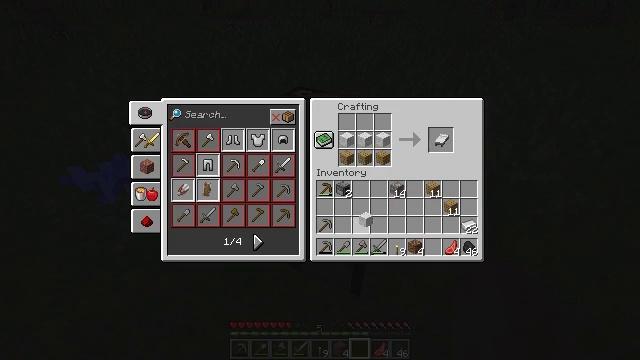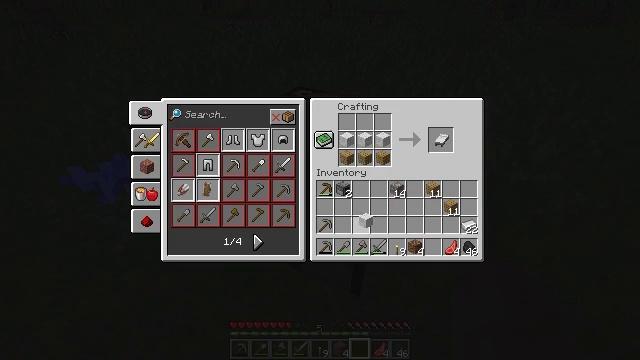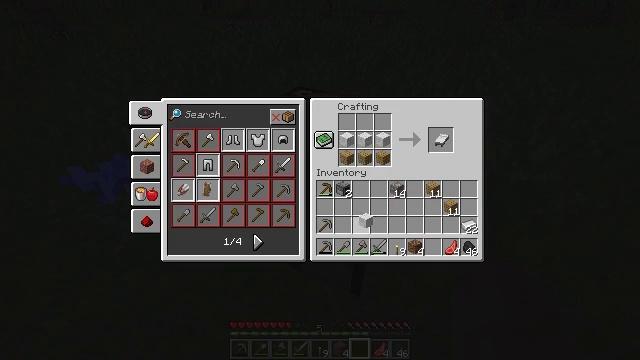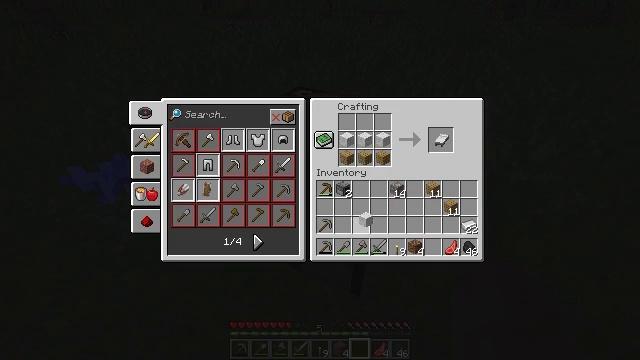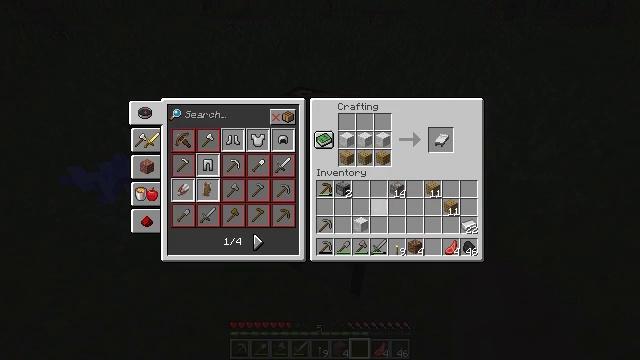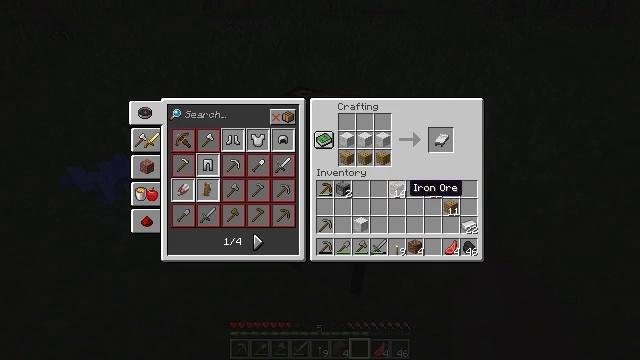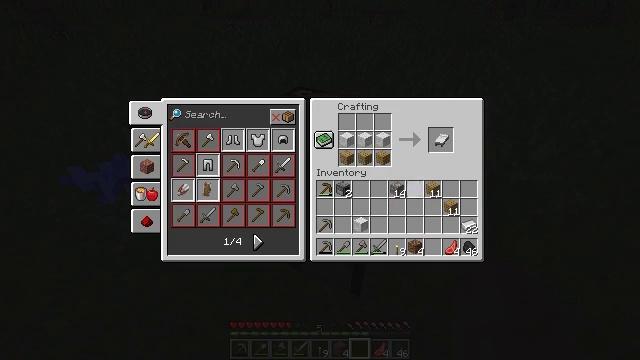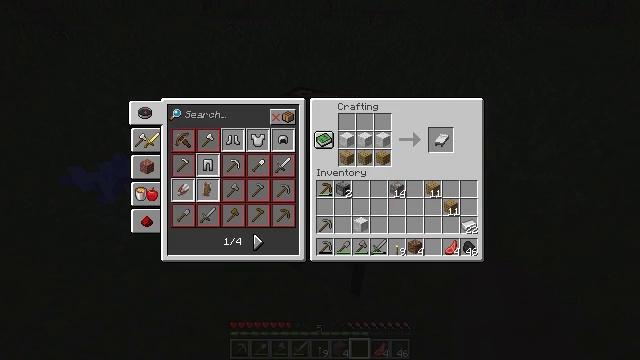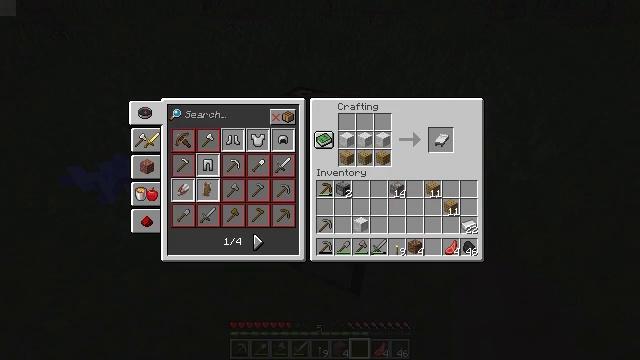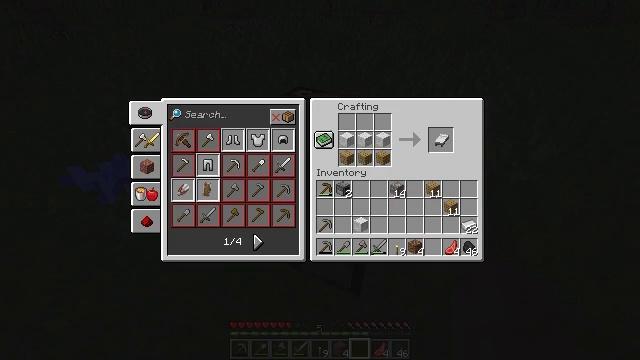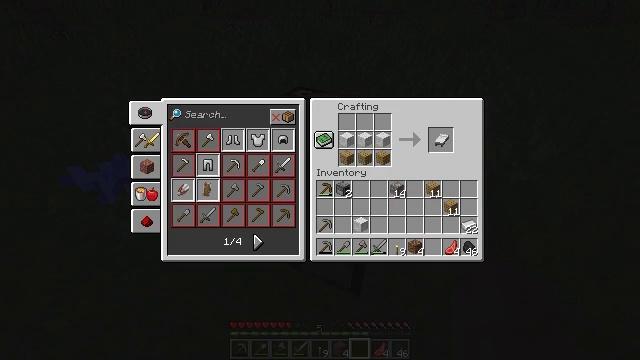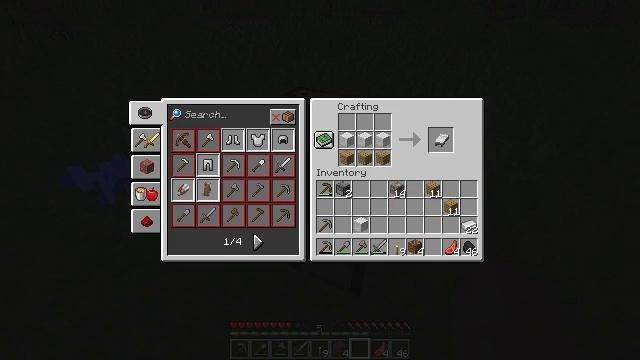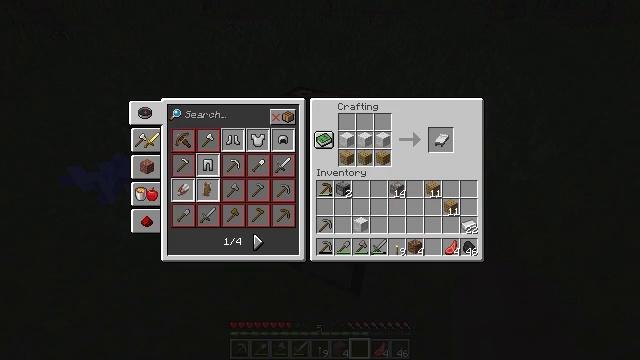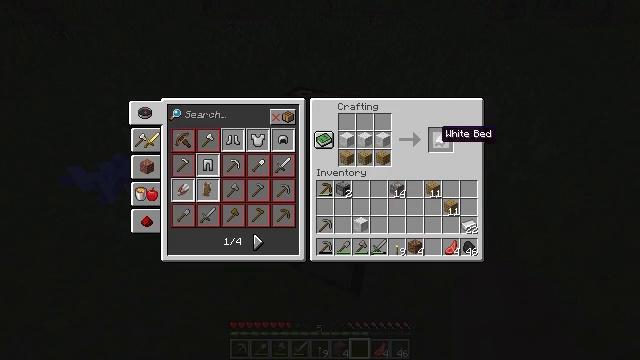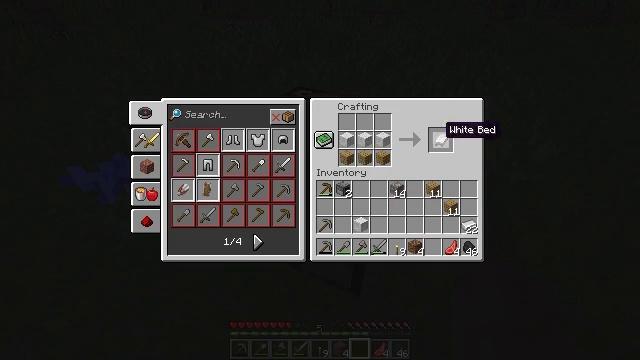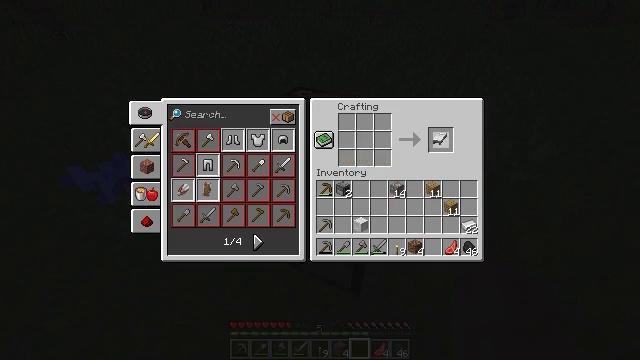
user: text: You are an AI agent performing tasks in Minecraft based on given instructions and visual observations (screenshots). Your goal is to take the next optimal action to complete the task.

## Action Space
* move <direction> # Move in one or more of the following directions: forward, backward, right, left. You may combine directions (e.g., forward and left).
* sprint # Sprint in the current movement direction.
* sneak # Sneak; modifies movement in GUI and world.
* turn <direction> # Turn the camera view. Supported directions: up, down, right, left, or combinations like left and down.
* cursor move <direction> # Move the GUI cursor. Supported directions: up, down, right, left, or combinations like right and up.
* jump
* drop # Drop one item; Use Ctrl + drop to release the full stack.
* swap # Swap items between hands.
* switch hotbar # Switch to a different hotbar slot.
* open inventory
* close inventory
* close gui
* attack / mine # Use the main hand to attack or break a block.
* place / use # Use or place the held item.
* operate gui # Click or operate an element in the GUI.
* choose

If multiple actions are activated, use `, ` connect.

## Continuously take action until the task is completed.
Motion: motion action
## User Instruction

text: Combine wool and planks to craft a white bed.
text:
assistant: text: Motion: operate gui
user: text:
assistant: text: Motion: operate gui
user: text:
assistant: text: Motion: operate gui
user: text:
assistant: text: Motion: cursor move right and up
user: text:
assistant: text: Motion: cursor move right and up
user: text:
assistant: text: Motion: cursor move right and up
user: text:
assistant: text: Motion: cursor move up
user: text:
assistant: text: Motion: cursor move up
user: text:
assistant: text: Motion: cursor move up
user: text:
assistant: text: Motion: no_op
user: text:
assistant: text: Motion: no_op
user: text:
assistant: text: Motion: no_op
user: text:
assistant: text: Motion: no_op
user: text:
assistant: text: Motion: no_op
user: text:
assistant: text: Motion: operate gui
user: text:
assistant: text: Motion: operate gui
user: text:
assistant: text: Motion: no_op
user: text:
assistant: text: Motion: cursor move right and down
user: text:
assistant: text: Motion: cursor move left and down
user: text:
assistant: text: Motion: no_op